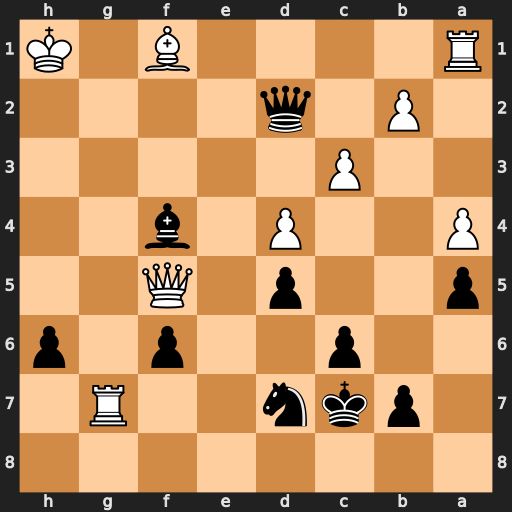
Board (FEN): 8/1pkn2R1/2p2p1p/p2p1Q2/P2P1b2/2P5/1P1q4/R4B1K
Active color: b
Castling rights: -
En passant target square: -
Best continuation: Qh2#